Question: I would like to use a font like on the following picture.
<URL>

This font is Courier regular. But as soon as I try to use it on a webpage it is smooth.
'''
font-family: 'Courier', monospace;
font-smooth: never;
-webkit-font-smoothing : none;
'''
What am I doing wrong ?
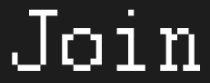
Answer: # Silkscreen
A really classic 8-bit font
<URL>